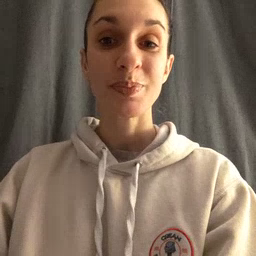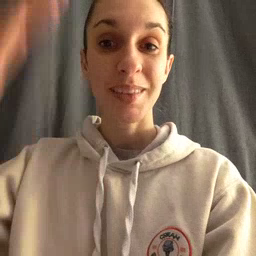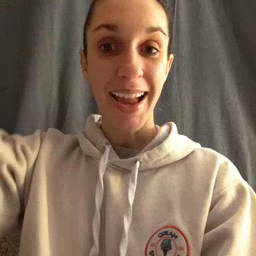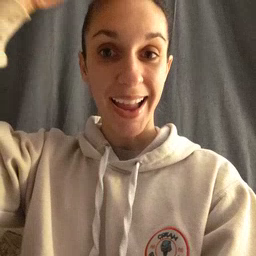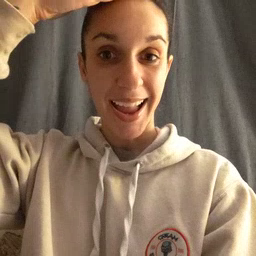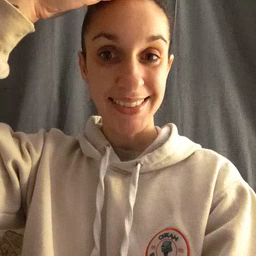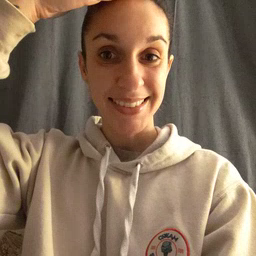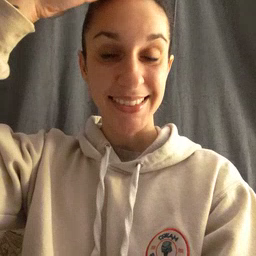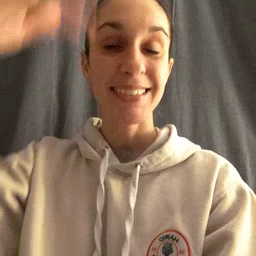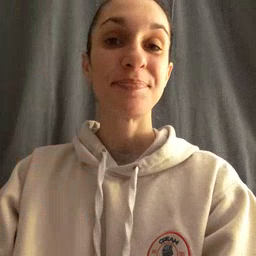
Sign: hat